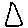
Label: triangle